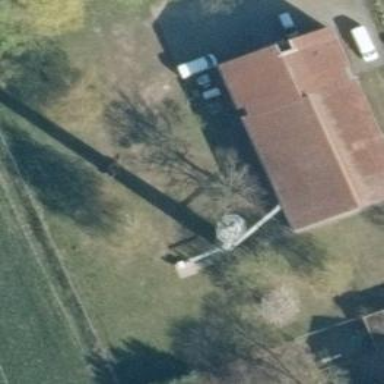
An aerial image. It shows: Communication mast tower.